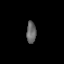
Tissue: prostate
Cell type: Fibroblasts
Senescence score: 0.7602
Nuclear area (px): 200
Mean DAPI intensity: 106.525